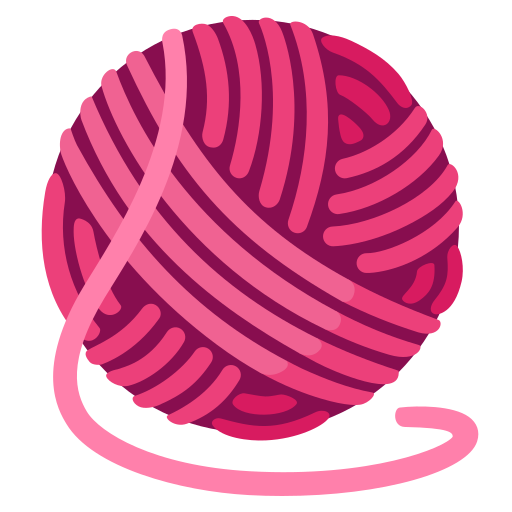
Emoji: 🧶